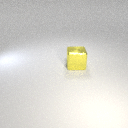
large yellow metal cube